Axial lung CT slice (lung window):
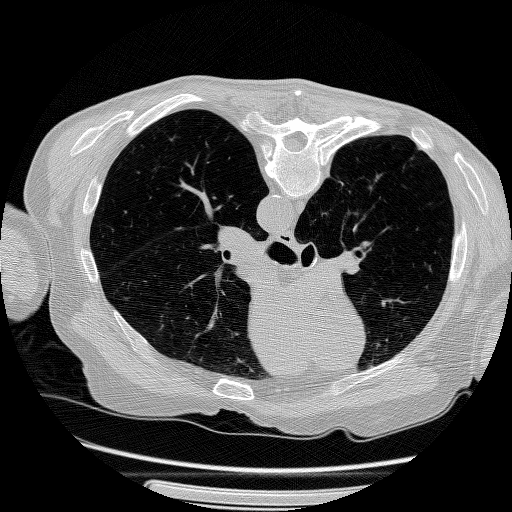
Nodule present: no